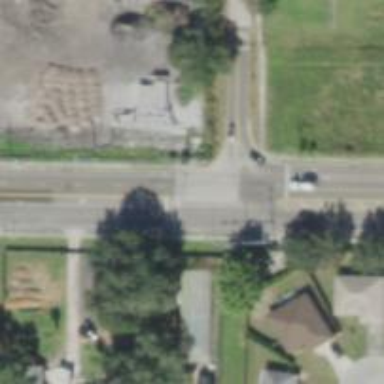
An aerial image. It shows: Marked road crossing.